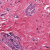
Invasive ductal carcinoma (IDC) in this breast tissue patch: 0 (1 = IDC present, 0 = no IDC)